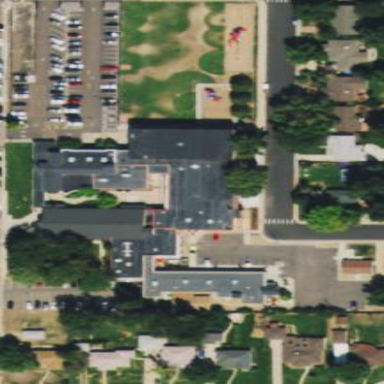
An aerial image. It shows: School.